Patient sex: M
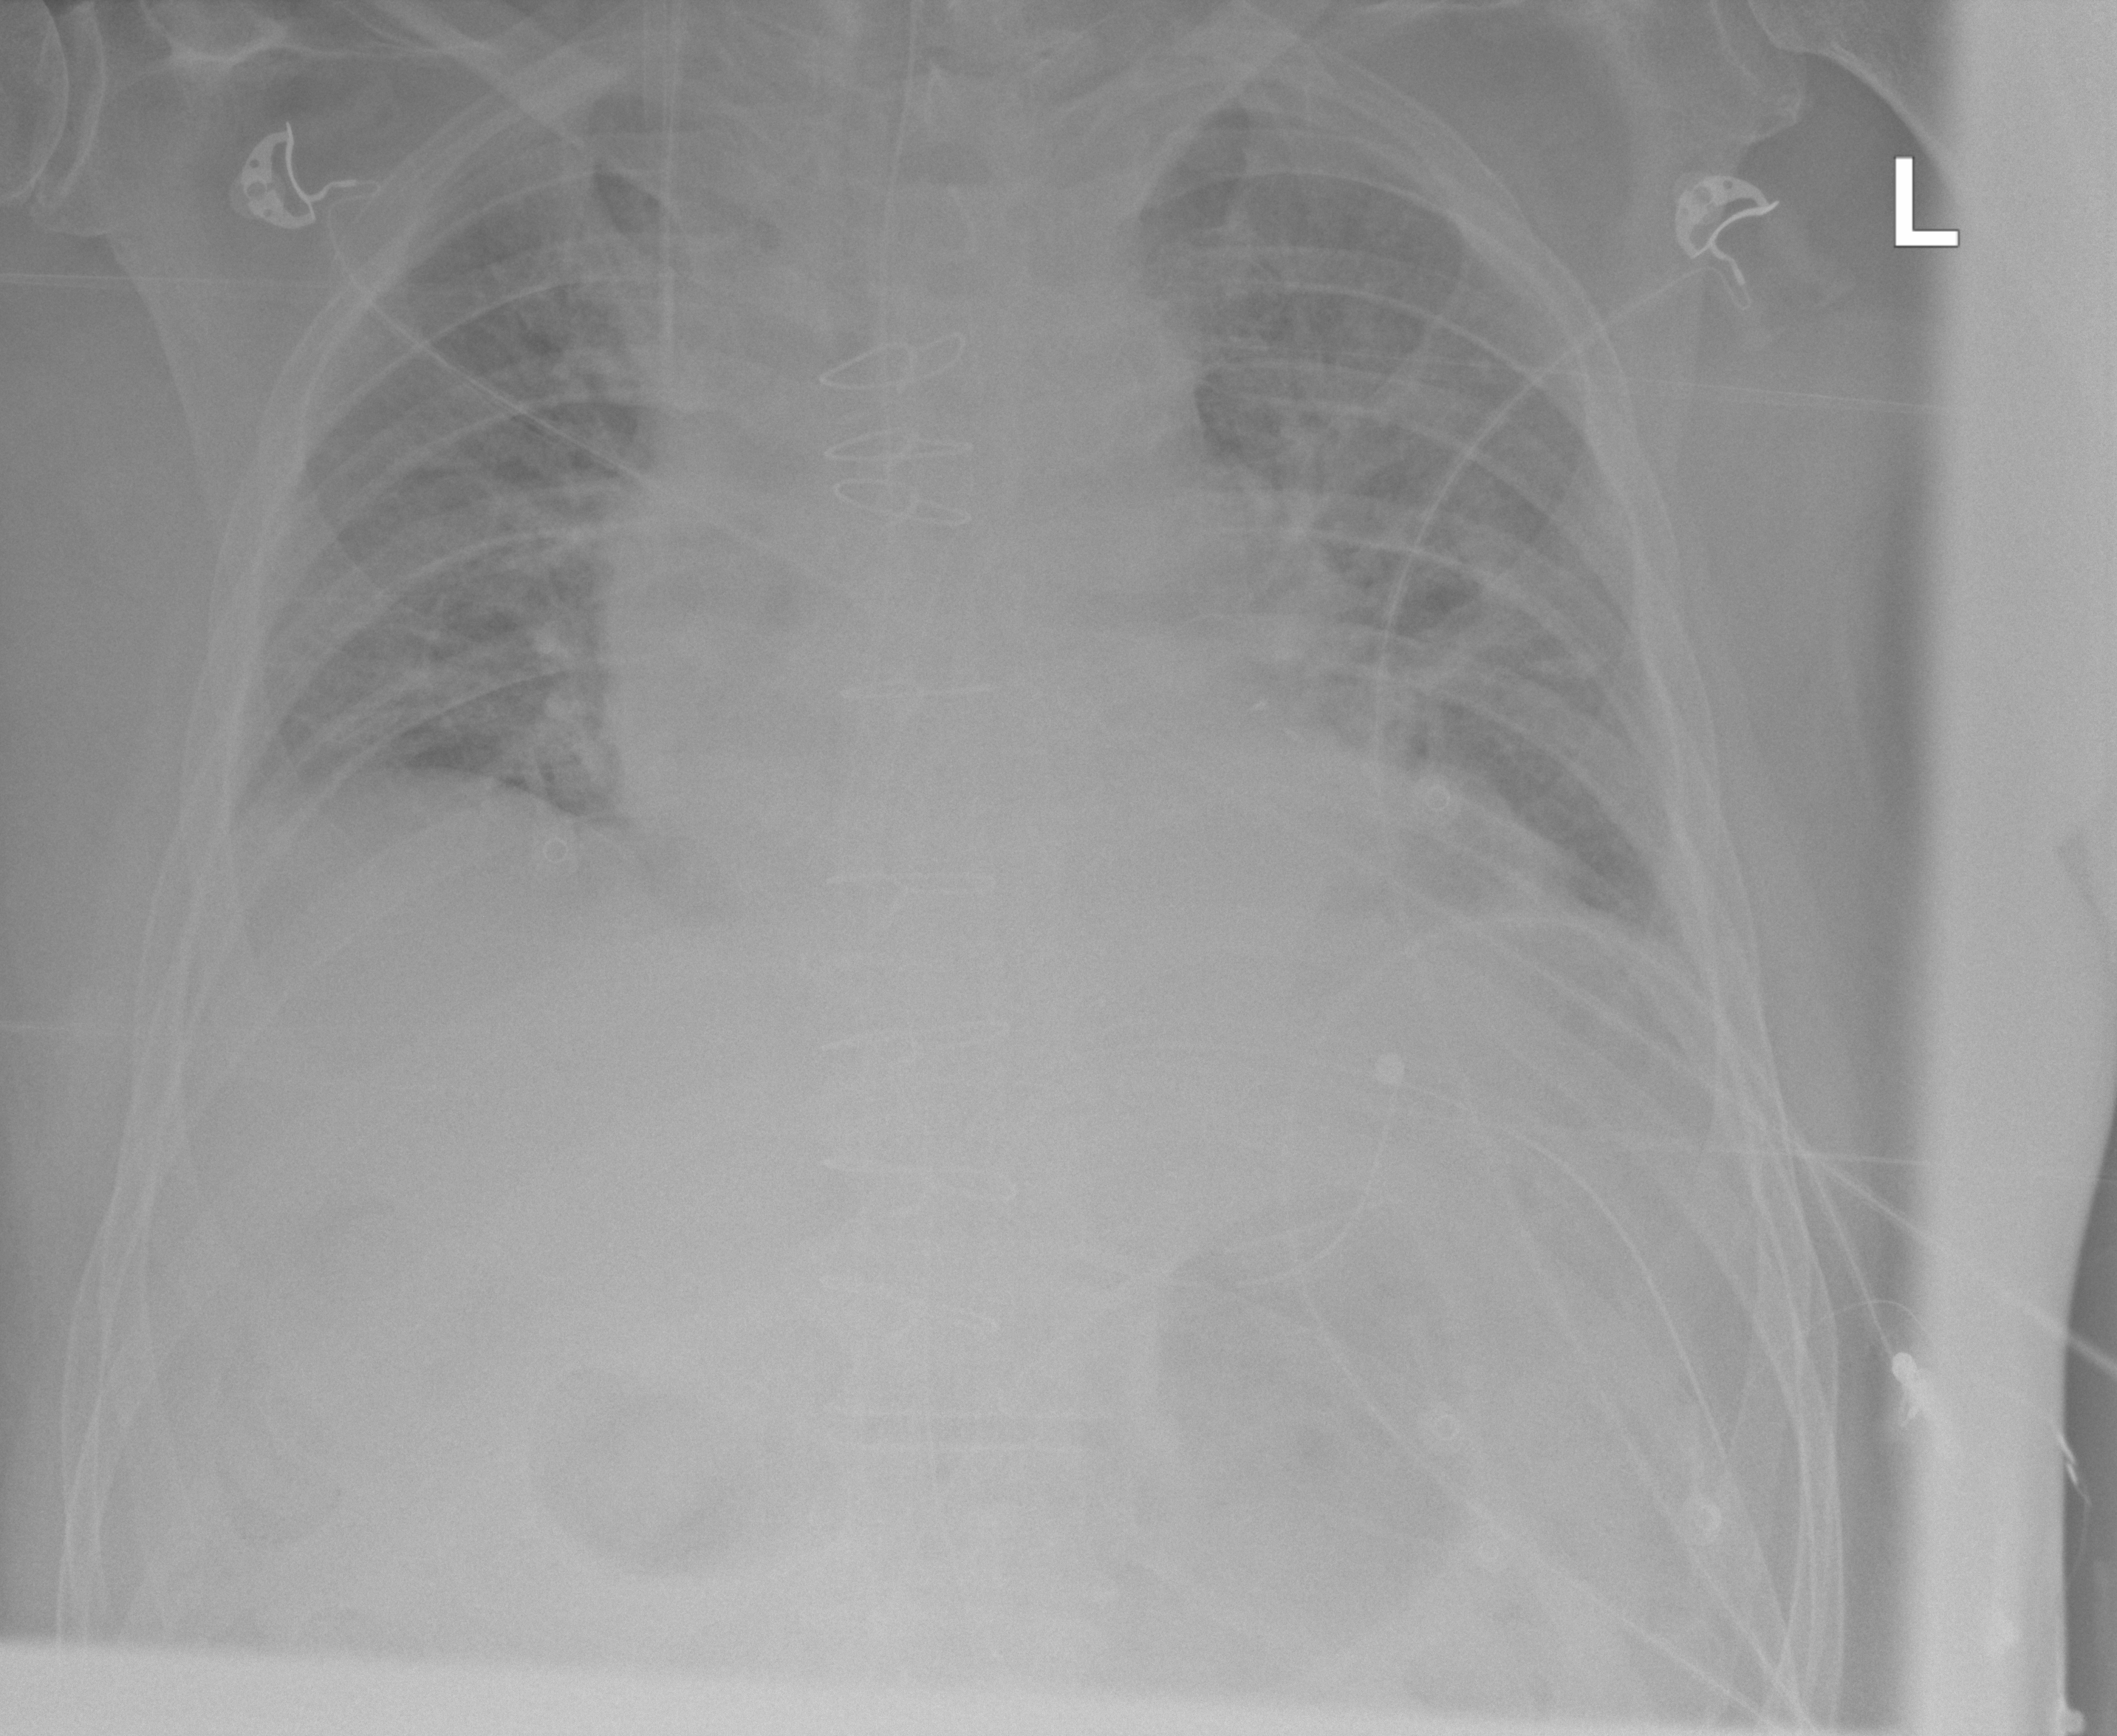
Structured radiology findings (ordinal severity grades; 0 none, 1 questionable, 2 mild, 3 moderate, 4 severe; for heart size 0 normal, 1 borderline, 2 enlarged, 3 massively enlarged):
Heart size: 2
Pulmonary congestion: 2
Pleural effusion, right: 0
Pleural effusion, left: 0
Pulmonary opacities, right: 0
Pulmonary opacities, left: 0
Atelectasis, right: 2
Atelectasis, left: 2